Question: My application is malfunctioning because of the special characters in the strings any many areas.
The Hilton Paris La Defense hotel is located at the foot of the Grande Arche at the very heart of Europe's largest business district and puts you in easy reach of some of Paris' most famous attractions. Only a few minutes from the...

'''
XMLStreamReader parser = XMLInputFactory.newInstance().createXMLStreamReader(new StringBufferInputStream(responseXML));
OMElement documentElement = new StAXOMBuilder(parser).getDocumentElement();
'''
many posts to remove them when they are found.
Eg :
<URL>
<URL>
following character to remove the non UTF compliant characters characters.
'''
if (null == inString ) return null;
byte[] byteArr = inString.getBytes();
for ( int i=0; i < byteArr.length; i++ ) {
byte ch= byteArr[i];
if ( !(ch < 0x00FD && ch > 0x001F) || ch =='&' || ch=='#') {
byteArr[i]=' ';
}
}
return new String( byteArr );
'''
of removing some informative characters like '.
, I want to replace them in a meaningful way rather than simply removing them. Eg : ' can be replaced by ', & can be replaced by 'and' etc.
Is there any standard way to do this rather than manually replacing one by one?
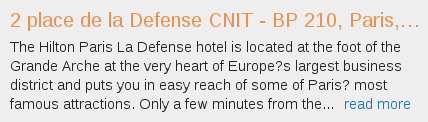
Answer: The <URL> says
>
Don't use it.
The file is read as bytes, no matter where it comes from. Never convert your data to a String if you need it as bytes in the first place.
If you're reading from a file, use a FileInputStream. (Never use FileReader, since it doesn't allow you to specify the encoding.)